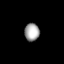
Tissue: lung
Cell type: Endothelial cells
Senescence score: 0.586
Nuclear area (px): 258
Mean DAPI intensity: 164.667